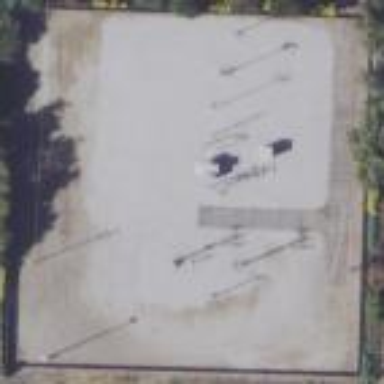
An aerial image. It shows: Power substation surrounded by fence.